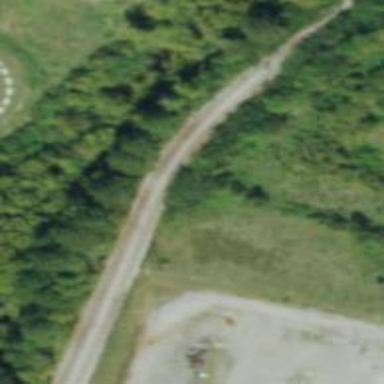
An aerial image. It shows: Railway spur for car storage purposes in the freight rail service.